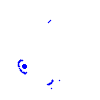
Particle: electron